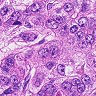
Metastatic tissue present: yes